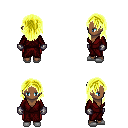
a pixel art fantasy rpg character, female body template, human, dark skin, red robe, red pants, gold long hairstyle, metal gloves, white slippers, four views (front, back, left, right), 2x2 character sprite sheet, small pixel art, hard edges, no anti-aliasing